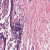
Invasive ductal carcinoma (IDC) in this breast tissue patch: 0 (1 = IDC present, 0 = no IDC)